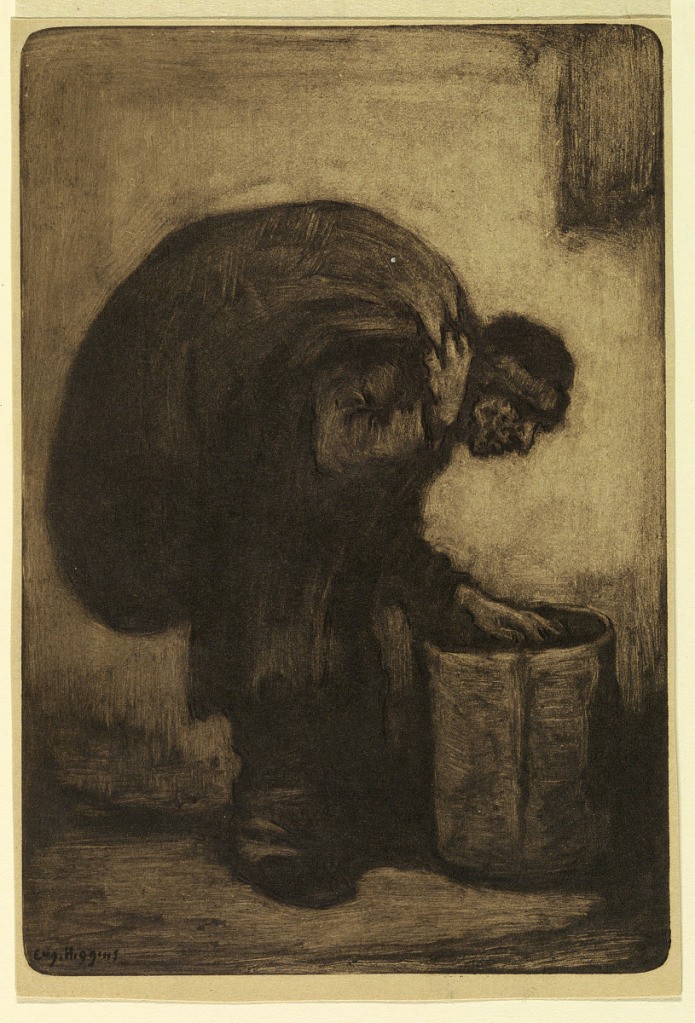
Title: The Scavenger
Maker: Eugene Higgins, American, 1874–1958
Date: ca. 1910–20
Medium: Soft-ground etching in dark brown ink on cream wove paper
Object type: Print
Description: An elderly figure with a large bag over his shoulder is leaning over a refuse can.